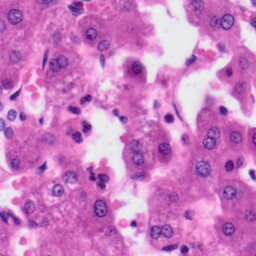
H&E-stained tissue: Liver